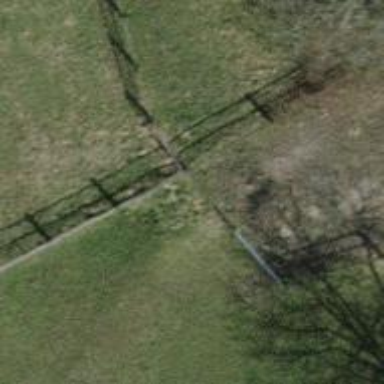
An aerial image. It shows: Fence is in the image.